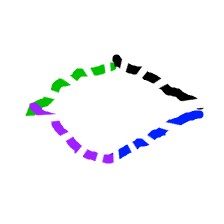
Shape: rhombus